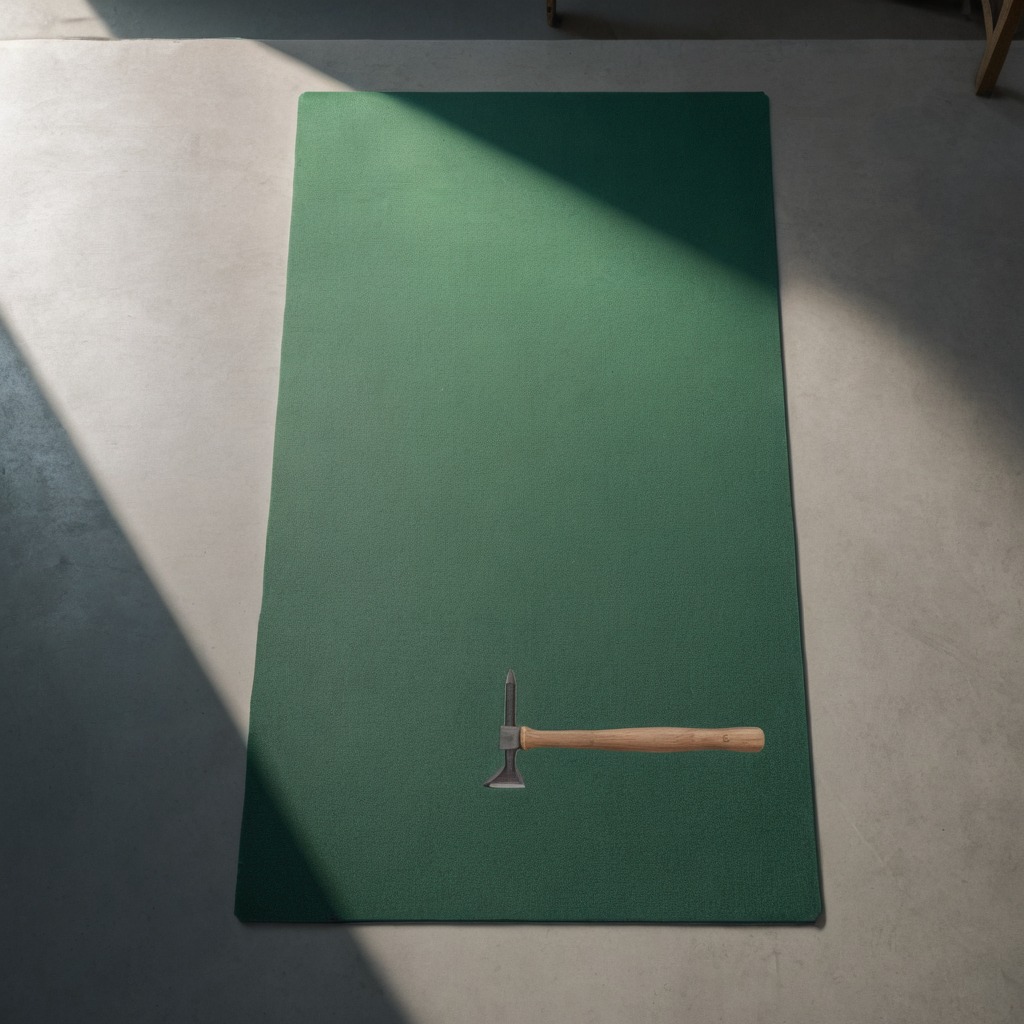
A hammer lies on the green rubber mat inside a workshop under bright overhead lighting crisp shadows high clarity worn but beneath the mat.